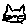
Label: cat